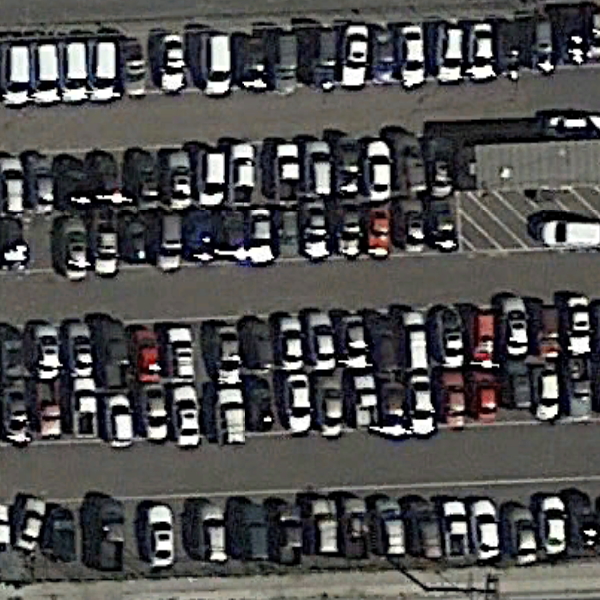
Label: Parking